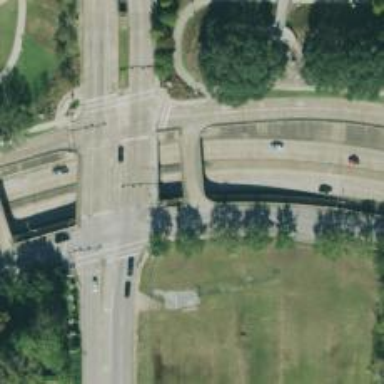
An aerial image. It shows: Tertiary link road bridge.